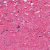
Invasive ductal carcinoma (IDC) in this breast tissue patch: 0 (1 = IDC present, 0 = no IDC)